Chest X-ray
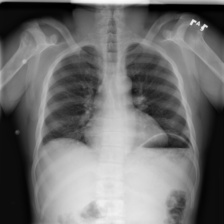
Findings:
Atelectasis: positive
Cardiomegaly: negative
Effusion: negative
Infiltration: negative
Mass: negative
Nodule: negative
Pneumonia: negative
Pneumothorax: negative
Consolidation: negative
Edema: negative
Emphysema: negative
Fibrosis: negative
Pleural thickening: negative
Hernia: negative